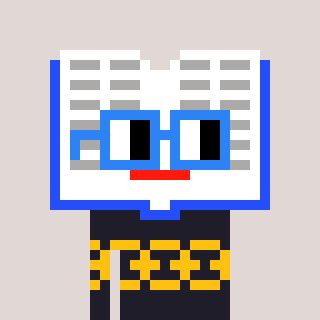
a pixel art character with square blue glasses, a dictionary-shaped head and a grayscale-colored body on a warm background